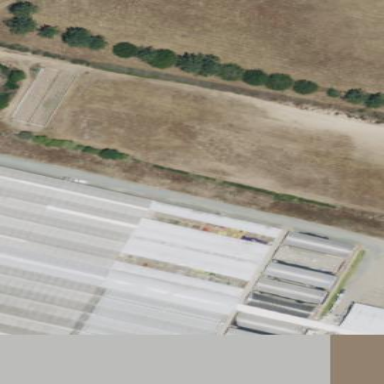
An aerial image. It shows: Greenhouse.